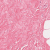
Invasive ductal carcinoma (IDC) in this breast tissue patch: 0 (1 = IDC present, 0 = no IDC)